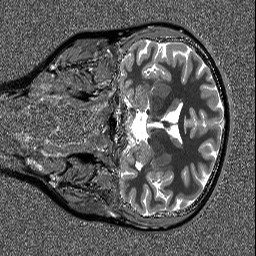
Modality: T1map
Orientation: coronal
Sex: female